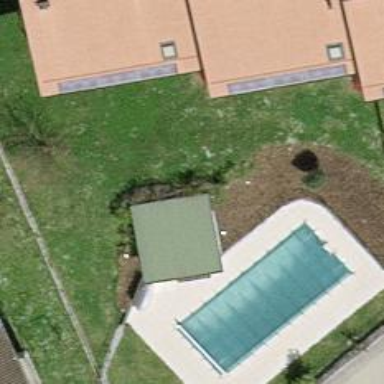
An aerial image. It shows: Swimming pool located in leisure land.